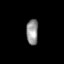
Tissue: skin
Cell type: Others
Senescence score: 0.255
Nuclear area (px): 297
Mean DAPI intensity: 145.774